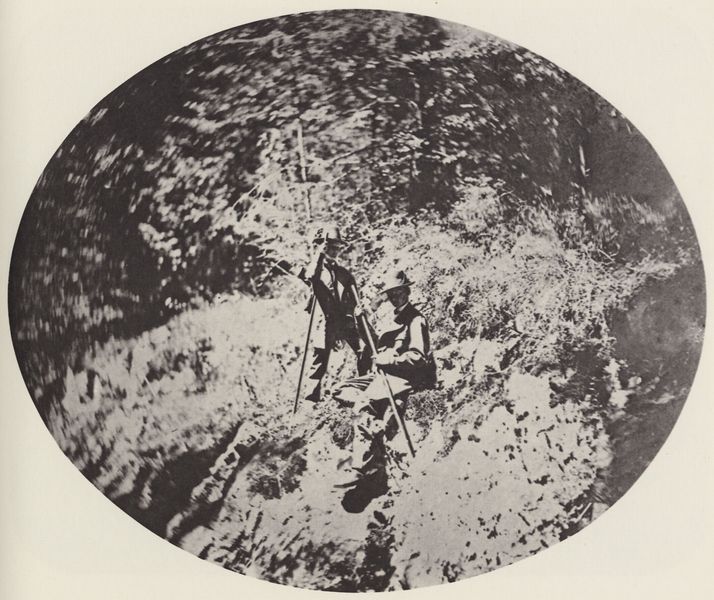
Titel: Die königlichen Prinzen auf Bergtour
Künstler: Joseph Albert
Standort: München
Institution: Staatliche Verwaltung der Schlösser
Schlagwörter: baum, berg, blätter, dunkel, felsen, gestein, mann, schatten, weiß, bäume, landschaft, menschen, sitzen, ufer, äste, bewegung, frau, geste, grau, hell, holz, hut, hüte, licht, männer, schwarz, gras, anzug, mensch, rahmen, stehen, stein, steine, bildnis, porträt, verzerrung, erde, gräser, natur, stamm, strauch, busch, büsche, gebüsch, sonne, sträucher, boden, land, pflanzen, kontrast, wald, kreis, oval, rund, stock, tondo, ruhe, rahmung, sitz, man, zwei, stab, hosen, abhang, lehm, berge, fels, gebirge, gipfel, hang, pause, rast, sepia, arbeiter, böschung, zwei männer, unscharf, foto, fotografie, photographie, stangen, bayern, wandern, lichtung, abgrund, schwarzweiß, jacken, stöcke, posieren, fichte, nadelbaum, tanne, jagd, gedreht, photo, verschwommen, unterholz, stäbe, chwarz, verwischt, jäger, gewehr, wanderer, forscher, urwald, entdecker, rucksack, wanderstab, wanderstock, schtten, sträcuher, fotographie, format, graus, gruß, klettern, aufnahme, brotzeit, ränder, stecken, jagen, dokument, historisch, photografie, menschne, messung, dokumentation, forst, vermessung, fischauge, linse, verzerrt, fals, passepartout, rohre, unschärfe, steinbruch, janker, waldarbeiter, fokus, förster, im wald, bergsteiger, verzogen, schwazr, geschultert, joppen, filzhüte, kontrastreich, expedition, alpinismus, botaniker, 19. jahrhundert, zwei jungen, ifoto, anzuzg, landvermessung, naturforscher, geologe, aban